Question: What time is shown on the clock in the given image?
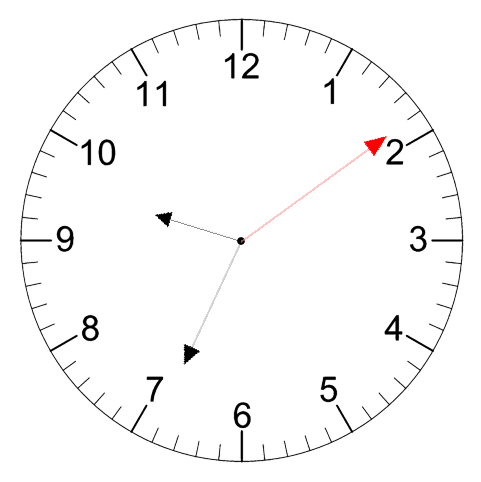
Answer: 09:34:09